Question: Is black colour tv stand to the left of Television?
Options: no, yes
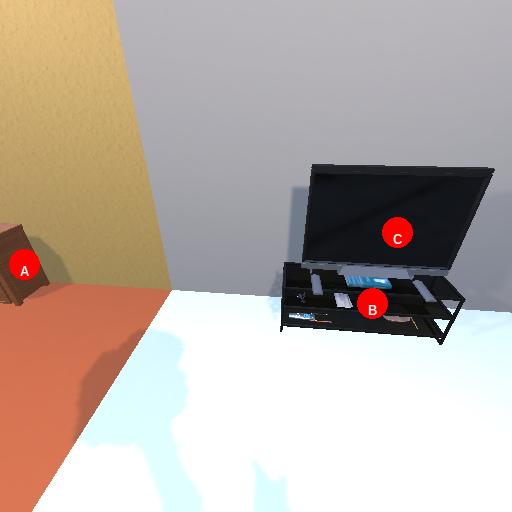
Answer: no